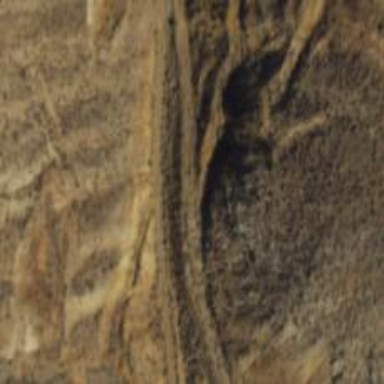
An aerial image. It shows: Quarry area.